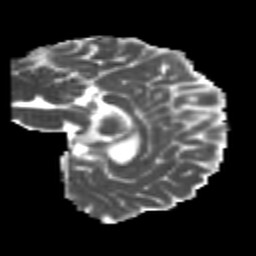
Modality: MD
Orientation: sagittal
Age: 25
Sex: female
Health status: healthy
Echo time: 0.074 s